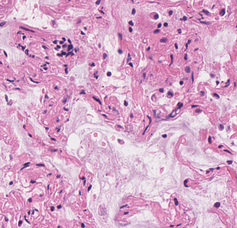
Tumor epithelial tissue: no
Tumor-associated stroma tissue: no
Normal tissue: yes